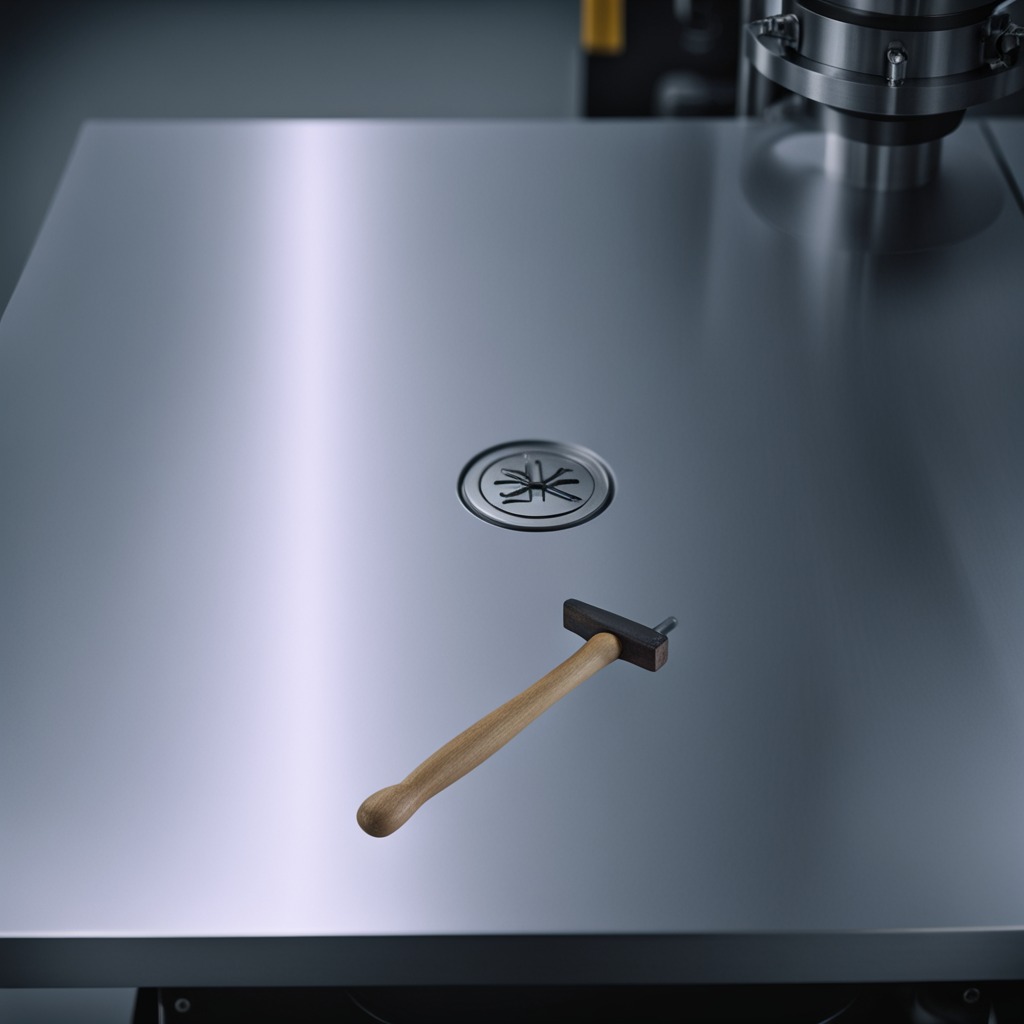
A hammer lies on the metal table in a machine shop under fluorescent lights.